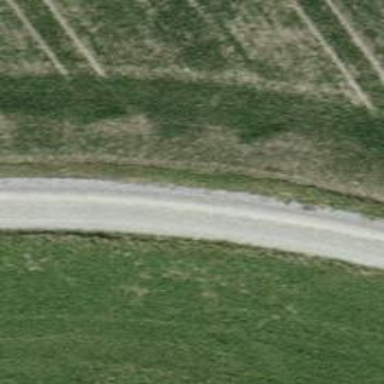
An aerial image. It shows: Track road with grade3 tracktype.